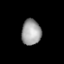
Tissue: lung
Cell type: Fibroblasts
Senescence score: 0.5715
Nuclear area (px): 485
Mean DAPI intensity: 160.872